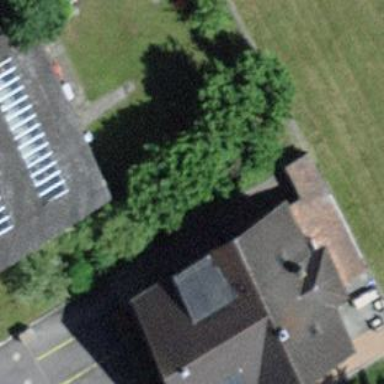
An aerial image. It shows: Residential building.